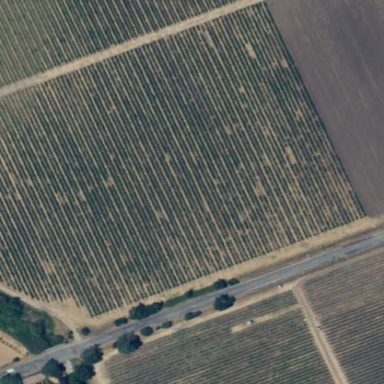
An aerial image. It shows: Vineyard growing grapes.